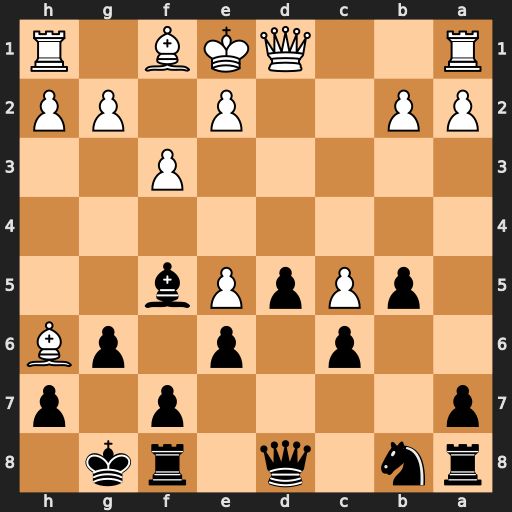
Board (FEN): rn1q1rk1/p4p1p/2p1p1pB/1pPpPb2/8/5P2/PP2P1PP/R2QKB1R
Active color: b
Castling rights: KQ
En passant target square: -
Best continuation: Qh4+ g3 Qxh6